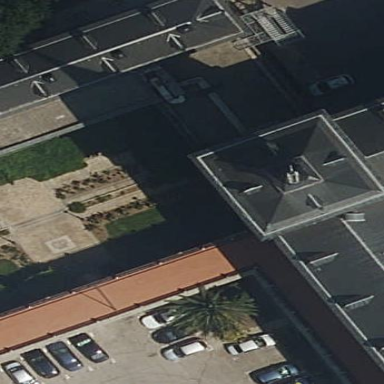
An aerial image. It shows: Building with pyramidal slate roof. It has unique architectural features.